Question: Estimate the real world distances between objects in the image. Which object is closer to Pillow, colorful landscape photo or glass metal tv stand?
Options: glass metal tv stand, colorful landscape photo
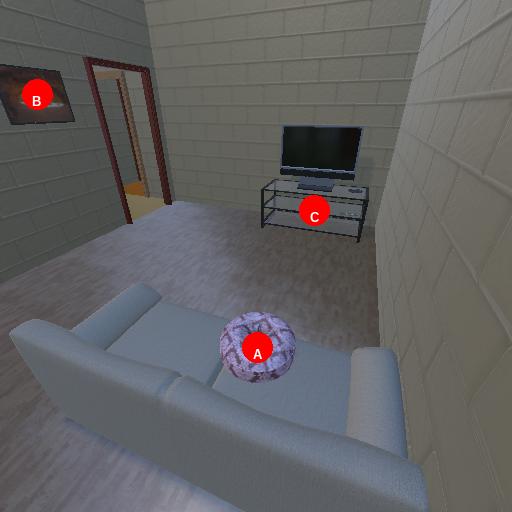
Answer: glass metal tv stand